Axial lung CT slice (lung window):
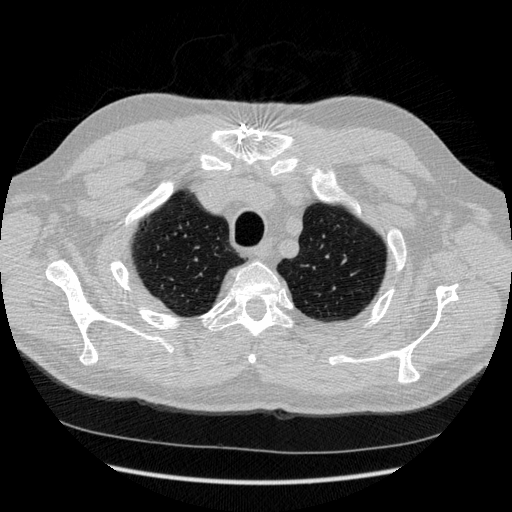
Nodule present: no